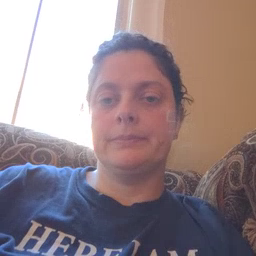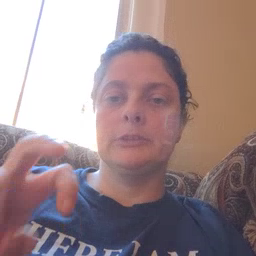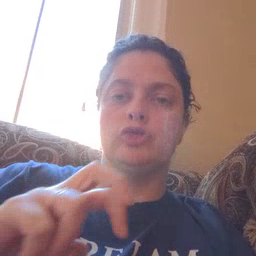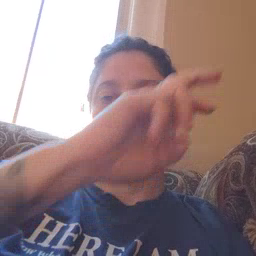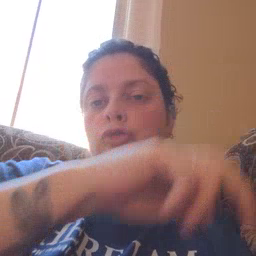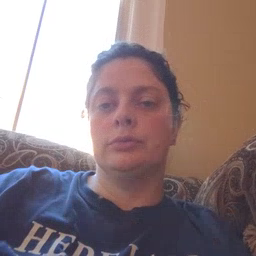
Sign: stairs